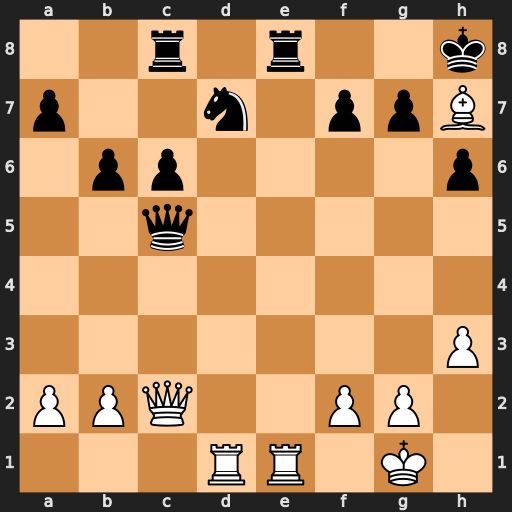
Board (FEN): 2r1r2k/p2n1ppB/1pp4p/2q5/8/7P/PPQ2PP1/3RR1K1
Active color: w
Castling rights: -
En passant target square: -
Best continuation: Rxe8+ Rxe8 Rxd7 Re1+ Kh2 Qxc2 Bxc2